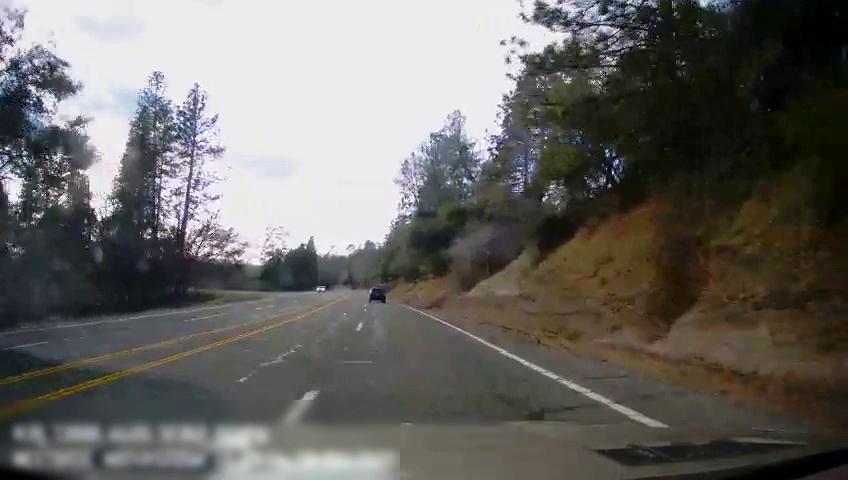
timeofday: Day
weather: Cloudy
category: Drivable Space
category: Vehicles | SUV
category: Vehicles | SUV
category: Lanes | Opposite Lane
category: Lanes | Alternate Lane
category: Lanes | Alternate Lane
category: Lanes | Current Lane
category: Lanes | Current Lane